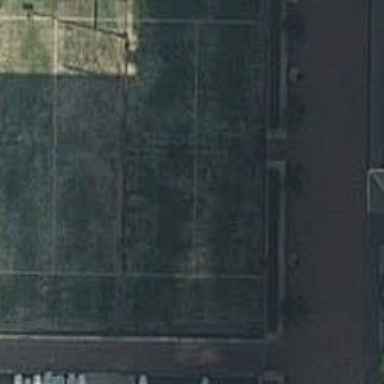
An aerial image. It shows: Tennis court on pitch designated for leisure land.